九年级 · 解析几何
如图所示, 已知二次函数 $y=a x^{2}+b x+c$ 的图像与 $x$ 轴交于

$A 、 B$ 两点, 与 $y$ 轴交于点 $C, O A=O C$, 对称轴为直线 $x=1$,下列结论: (1) $a b c<0$; (2) $a c-b+1=0$; (3) $4 a+2 b+c=0$; (4) $2+c$是关于 $x$ 的一元二次方程 $a x^{2}+b x+c=0$ 的一个根. 其中正确的有（）

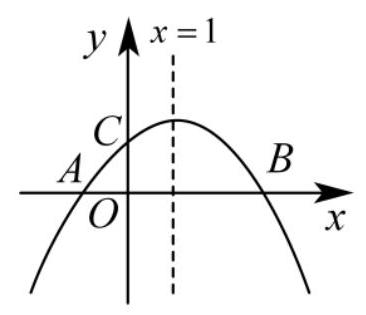
A. 1 个
B. 2 个
C. 3 个
D. 4 个

答案: C
解析: 根据抛物线的开口方向、对称轴、与 $y$ 轴交点的位置可得 $a 、 b 、 c$ 的取值范围, 由此可判断(1); 由 $O A=O C$ 可得 $\mathrm{A}$ 的坐标, 代入解析式可判断(2); 结合对称轴以及 $C$ 点坐标可得当 $x=2$ 时的函数值, 即可判断(3); 由点 $\mathrm{A}$ 坐标结合对称轴可得点 $B$ 坐标, 据此可判断(4).

【详解】解: $\because$ 二次函数图像开口向下, 交 $y$ 轴于正半轴,

$\therefore a<0, c>0$,

$\because$ 二次函数对称轴为直线 $x=1$,

$\therefore x=-\frac{b}{2 a}=1$,

$\therefore b=-2 a>0$,

$\therefore a b c<0$, 故(1)正确;

$\because$ 当 $x=0$ 时, $y=c$,

$\therefore C(0, c)$,

又 $\because O A=O C$, 点 $\mathrm{A}$ 在 $x$ 轴负半轴上,

$\therefore A(-c, 0)$,

把 $A(-c, 0)$ 代入 $y=a x^{2}+b x+c$, 可得 $a c^{2}-b c+c=0$,

$\therefore a c-b+1=0$, 故(2)正确;

$\because$ 该抛物线对称轴为直线 $x=1, C(0, c)$,

则在该拋物线上点 $C$ 关于直线 $x=1$ 的对称点为 $(2, c)$,

将 $(2, c)$ 代入 $y=a x^{2}+b x+c$,

可得 $4 a+2 b+c=c$,

$\therefore 4 a+2 b=0$, 故(3)错误;

$\because A(-c, 0)$, 对称轴为直线 $x=1$,

$\therefore B(2+c, 0)$,

$\therefore 2+c$ 是关于 $x$ 的一元二次方程 $a x^{2}+b x+c=0$ 的一个根, 故(4)正确.

综上所述, 正确的结论有(1)(2)(4), 共计 3 个.

故选: C.

【点睛】本题主要考查了抛物线与 $x$ 轴交点以及与二次函数图像与系数的关系, 掌握二次函数的性质是解题的关键.